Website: apple
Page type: customer-info-address
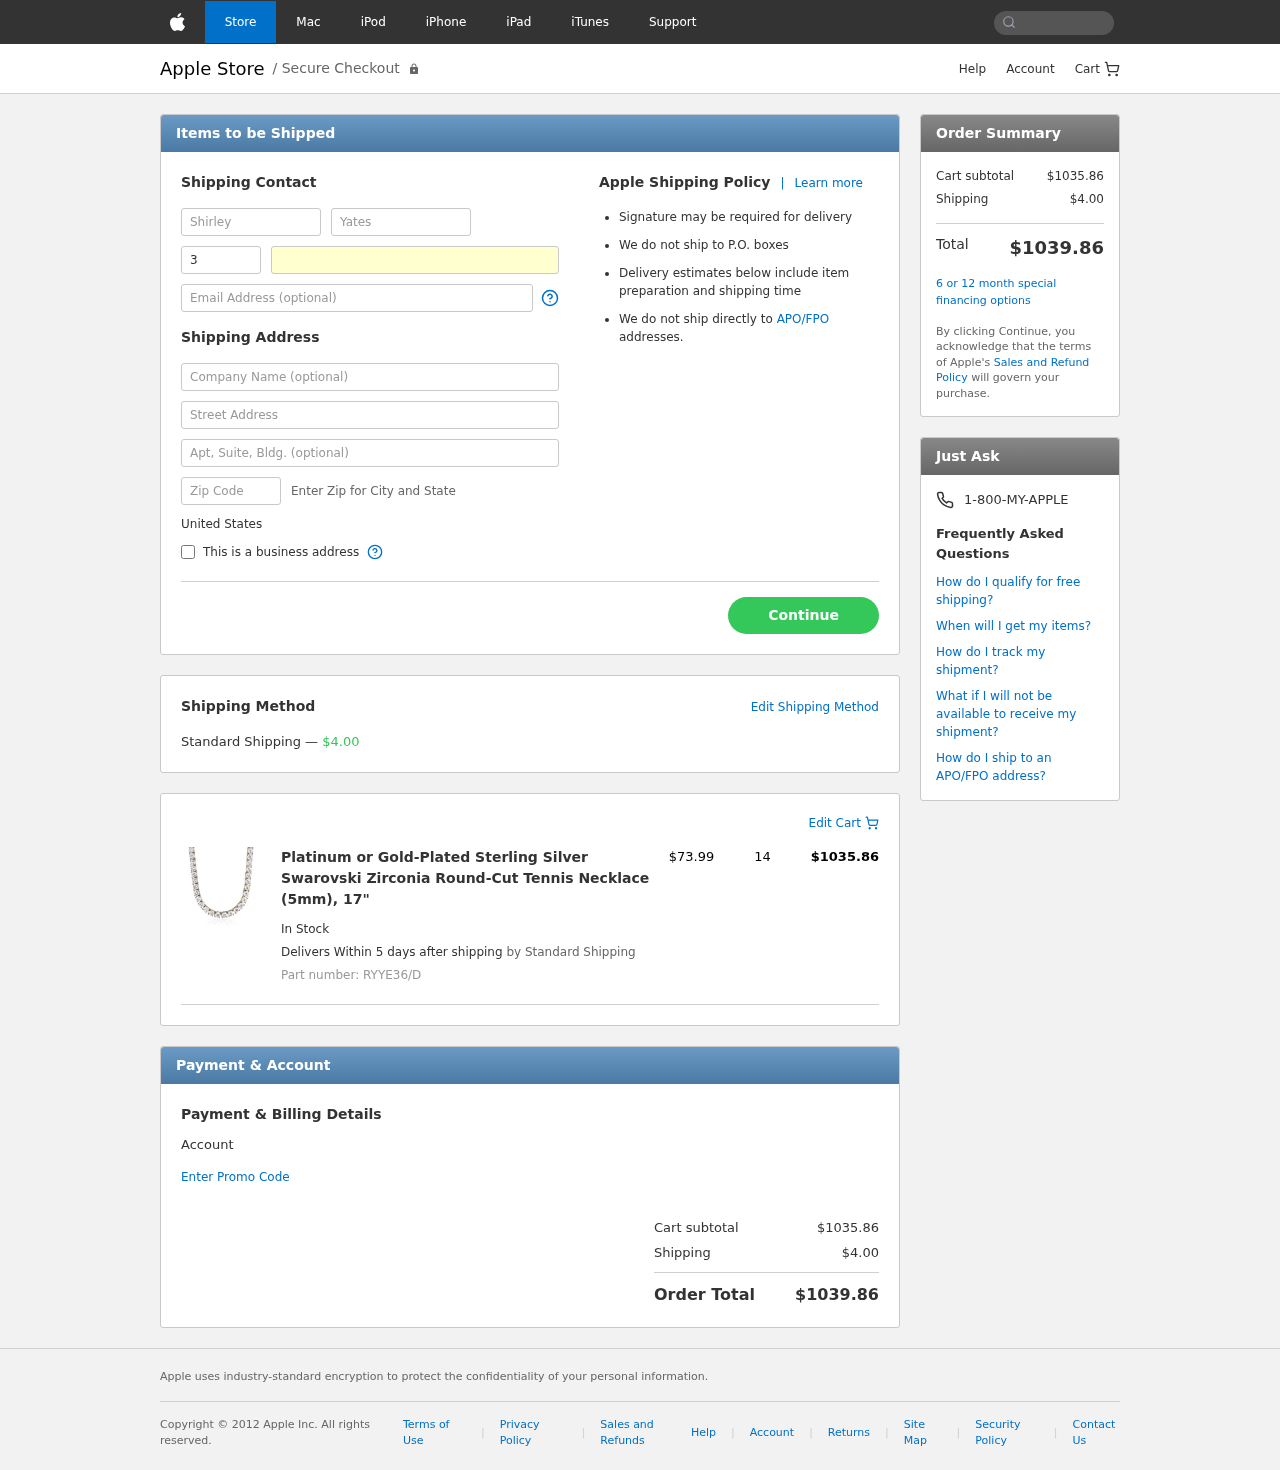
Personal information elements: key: PII_COUNTRY
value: United States
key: PII_FIRSTNAME
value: Shirley
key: PII_LASTNAME
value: Yates
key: PII_PHONE_AREA
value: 355
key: PII_PHONE_LINE
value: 3037
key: PII_EMAIL
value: syates@yahoo.com
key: PII_COMPANY
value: Ward-Mora
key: PII_STREET
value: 80255 Jenkins Brooks
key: PII_POSTCODE
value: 24746
Product elements: key: PRODUCT1_NAME
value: Platinum or Gold-Plated Sterling Silver Swarovski Zirconia Round-Cut Tennis Necklace (5mm), 17"
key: PRODUCT1_PRICE
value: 73.99
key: PRODUCT1_QUANTITY
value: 14
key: PRODUCT1_SKU
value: RYYE36/D
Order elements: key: ORDER_SHIPPING_COST
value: $4.00
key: ORDER_ITEM_TOTAL
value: $1035.86
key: ORDER_SUBTOTAL
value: $1035.86
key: ORDER_TOTAL
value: $1039.86